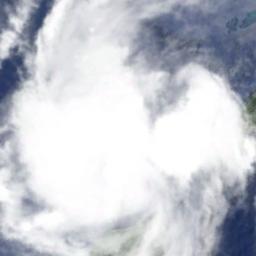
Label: cloud